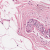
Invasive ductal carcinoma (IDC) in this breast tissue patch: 0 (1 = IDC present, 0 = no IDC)